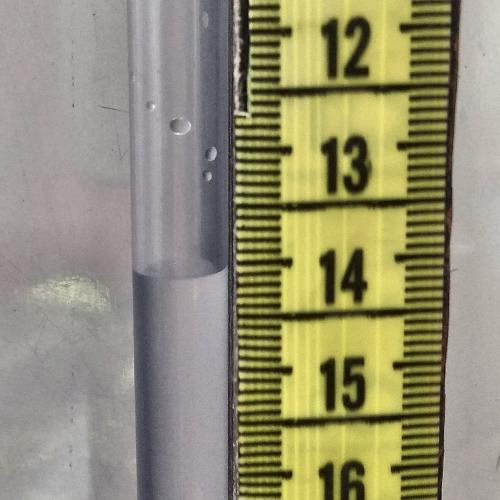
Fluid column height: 14.0 cm